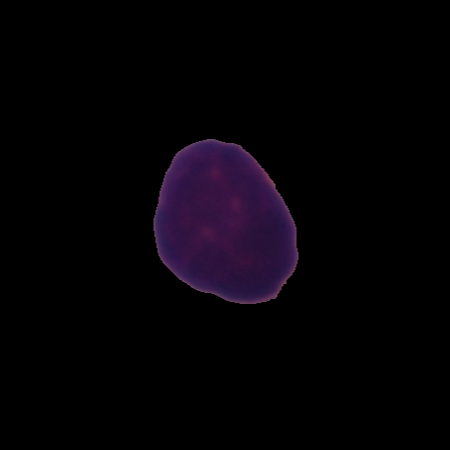
Label: healthy